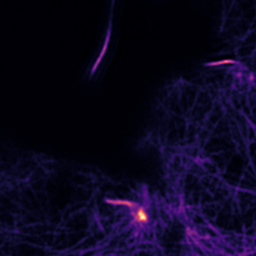
Label: Super-resolution F-actin image